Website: lowes
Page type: customer-info-address
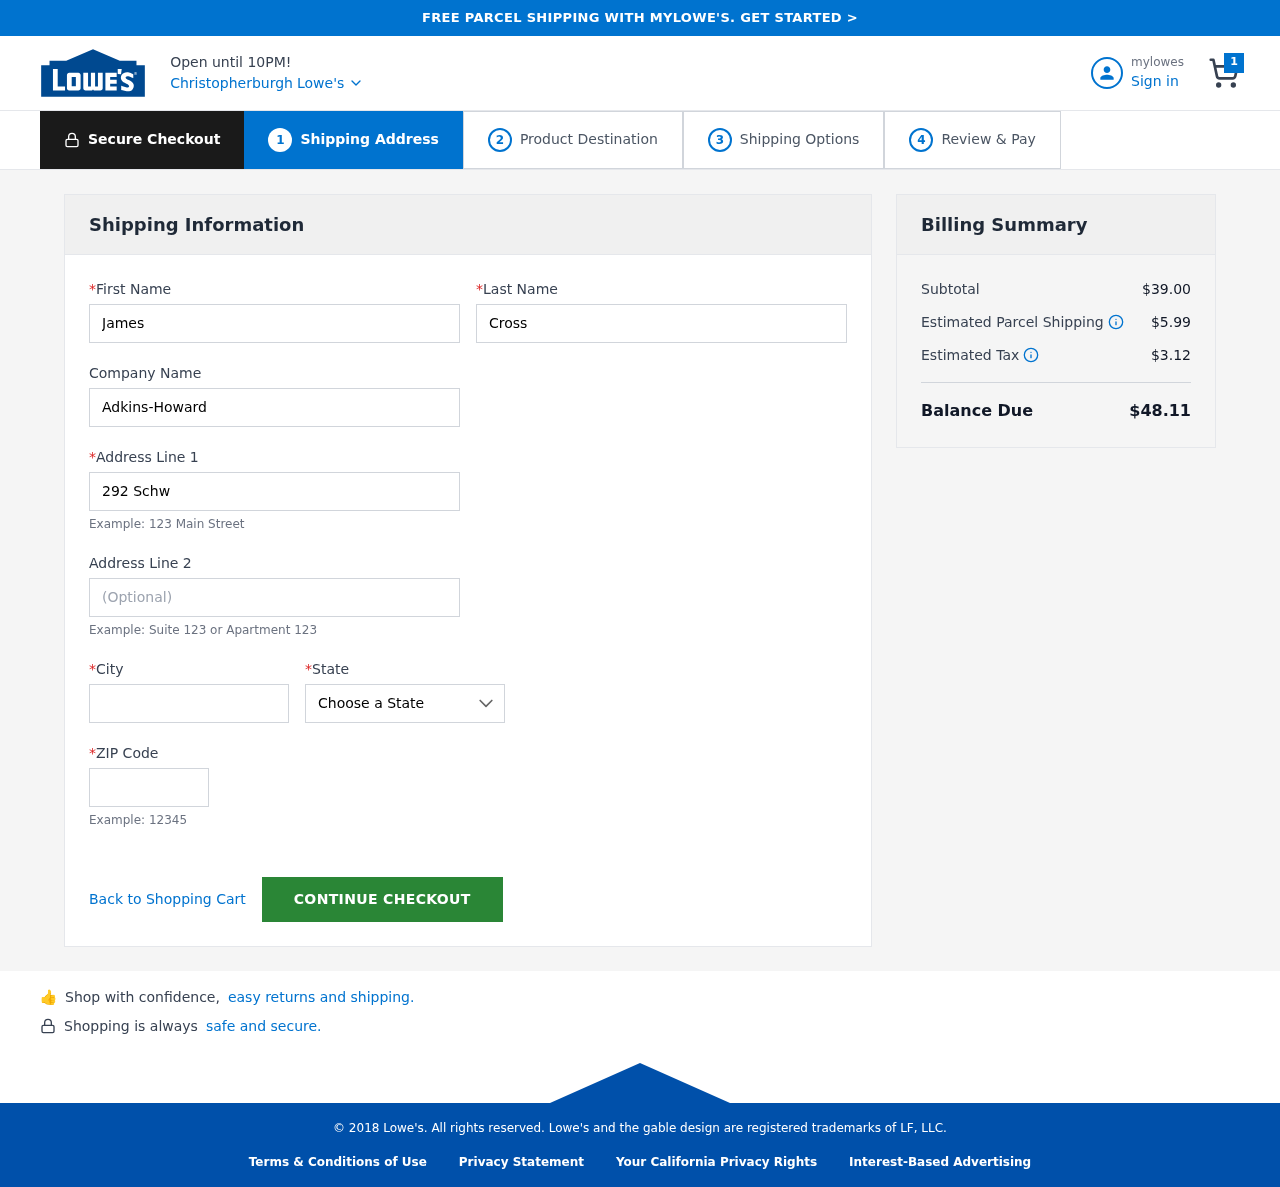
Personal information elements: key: PII_CITY
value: Christopherburgh
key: PII_COMPANY
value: Adkins-Howard
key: PII_FIRSTNAME
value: James
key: PII_LASTNAME
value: Cross
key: PII_POSTCODE
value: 86090
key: PII_STATE
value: Georgia
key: PII_STREET
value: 292 Schwartz Shoal
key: PII_STREET2
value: Apt. 287
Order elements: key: ORDER_NUM_ITEMS
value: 1
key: ORDER_SUBTOTAL
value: $39.00
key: ORDER_SHIPPING_COST
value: $5.99
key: ORDER_TAX
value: $3.12
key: ORDER_TOTAL
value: $48.11